Question: This is related to <URL> but is a question in its own right:
Sampling at 40MHz, I have created a narrow pass band IIR filter which has a center frequency of 1MHz and a BW of 20kHz. This gives the following coefficients -
'''
Fc = 1e6 /40e6 # Fcenter as a fraction of Fsample
BW = 20e3/40e6 # BW as a fraction of Fsample
a0 = 0.00140
a2 = 0.00018
b1 = 1.97241
b2 = -0.9970
'''
Applying the signal appears to work as indicated below - My question is:
How may I plot the magnitude and phase response in python?
[As per my previous post this is intentionally idiomatic]

'''
import numpy as np
import matplotlib.pyplot as plt
# create an array of 1024 points sampled at 40MHz
# [each sample is 25ns apart and the key signal is 1MHz]
Fs = 40e6
T = 1/Fs
t = np.arange(0,(1024*T),T)
f = 1e6
Omega = 2*np.pi*f
x = np.sin(Omega*t) * (t**3) * np.exp(-t/2e-6)
x /= max(x)
y = [0]*len(x)
# create a narrow passband IIR filter with fcentre=1MHz
# and BW=0.0005
Fc = 1e6
Ft = Fc/Fs
BW = 0.0005
R = 1 - (3*BW)
K = (1 - 2*R*np.cos(2*np.pi*Ft) + (R*R)) / (2 - 2*np.cos(2*np.pi*Ft))
# coefficients
a0 = 1 - K
a1 = 2*(K-R)*np.cos(2*np.pi*Ft)
a2 = (R*R) - K
b1 = 2*R*np.cos(2*np.pi*Ft)
b2 = -(R*R)
for n in range(2, len(x)):
y[n] = a0*x[n] + a1*x[n-1] + a2*x[n-2] + b1*y[n-1] + b2*y[n-2]
y /= max(y)
plt.subplot(211)
plt.plot( x,'r-', linewidth=2)
plt.xlabel( 'sample length' )
plt.ylabel( 'ip value' )
plt.grid()
plt.subplot(212)
plt.plot( y,'k-', linewidth=2)
plt.xlabel( 'sample length' )
plt.ylabel( 'op value' )
plt.grid()
plt.show()
'''
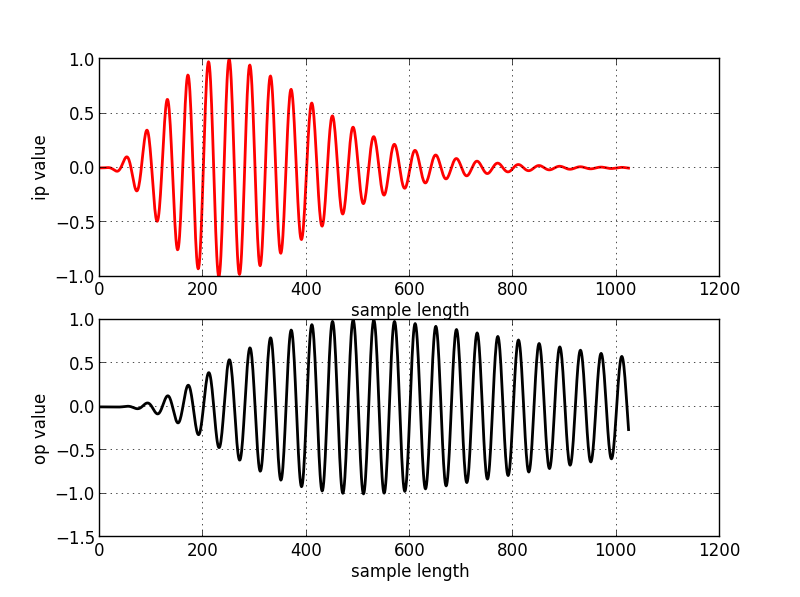
Answer: Maybe the scipy.signal.freqz function can help you here?
<URL>